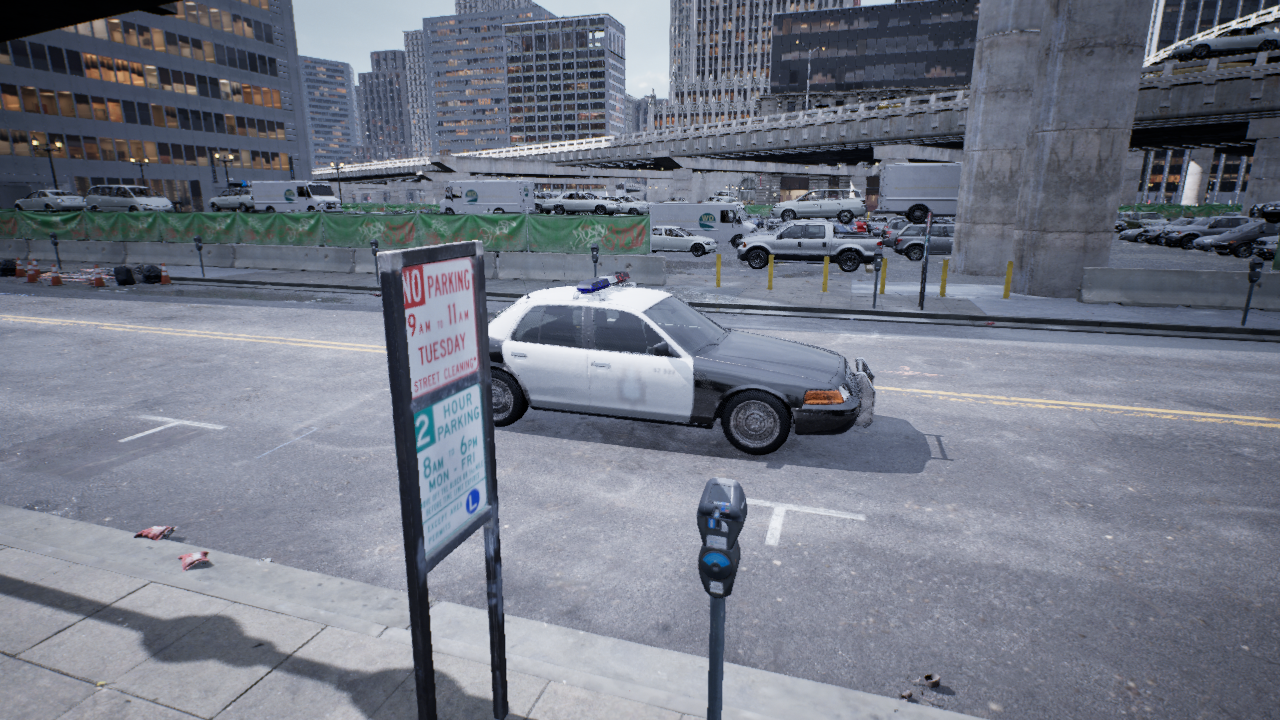
Venue: downtown
Lighting: overcast
Vehicle rig: sedan